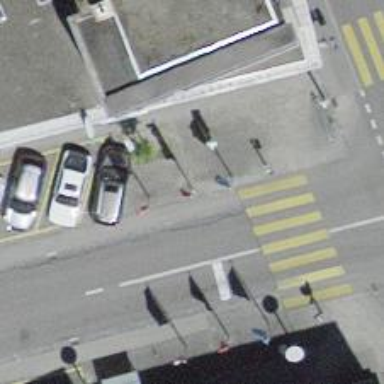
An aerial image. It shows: Flagpole which is man-made.